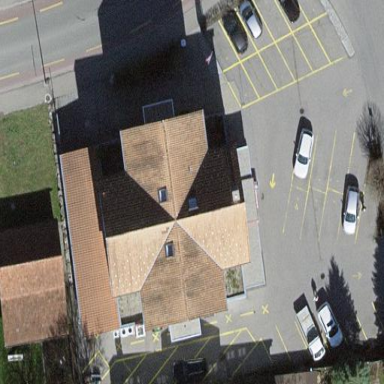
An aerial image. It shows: Supermarket building.